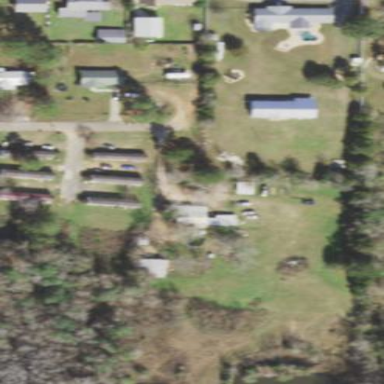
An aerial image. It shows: Residential area known as trailer park.